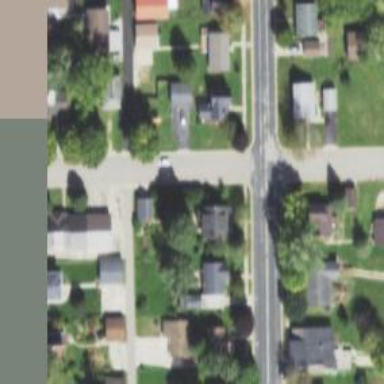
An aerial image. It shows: Alley classified as service road.